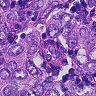
Metastatic tissue present: yes